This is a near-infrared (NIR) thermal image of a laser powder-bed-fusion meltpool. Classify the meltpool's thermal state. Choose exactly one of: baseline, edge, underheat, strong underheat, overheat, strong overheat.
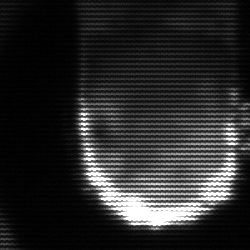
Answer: baseline